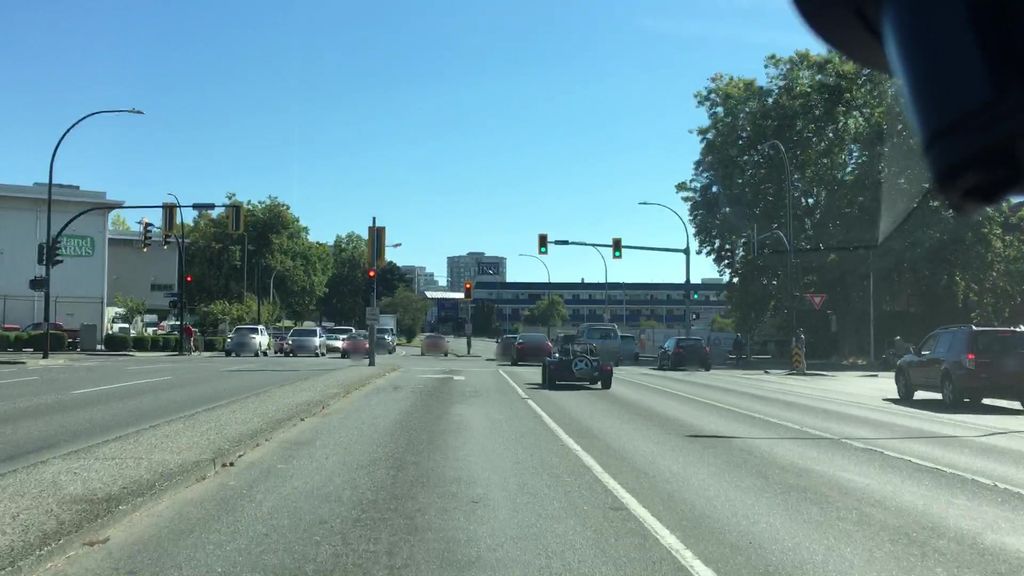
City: victoria